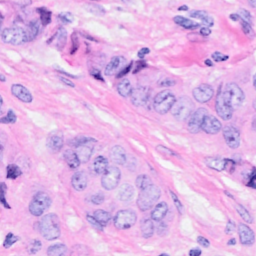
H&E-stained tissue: Breast